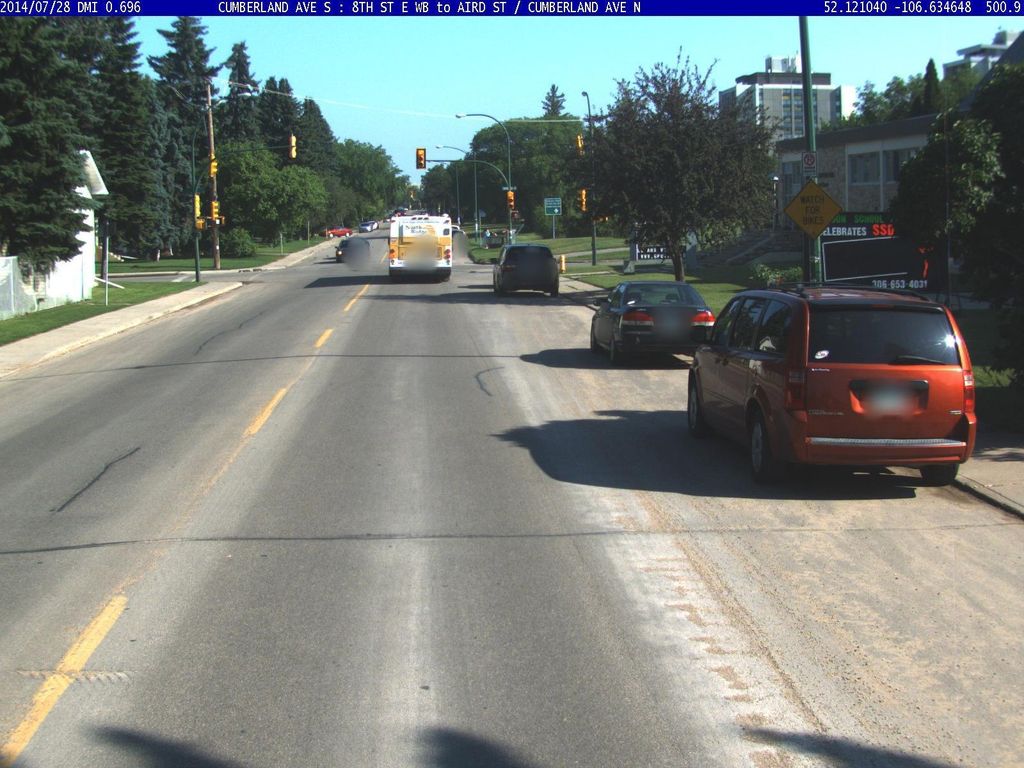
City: saskatoon